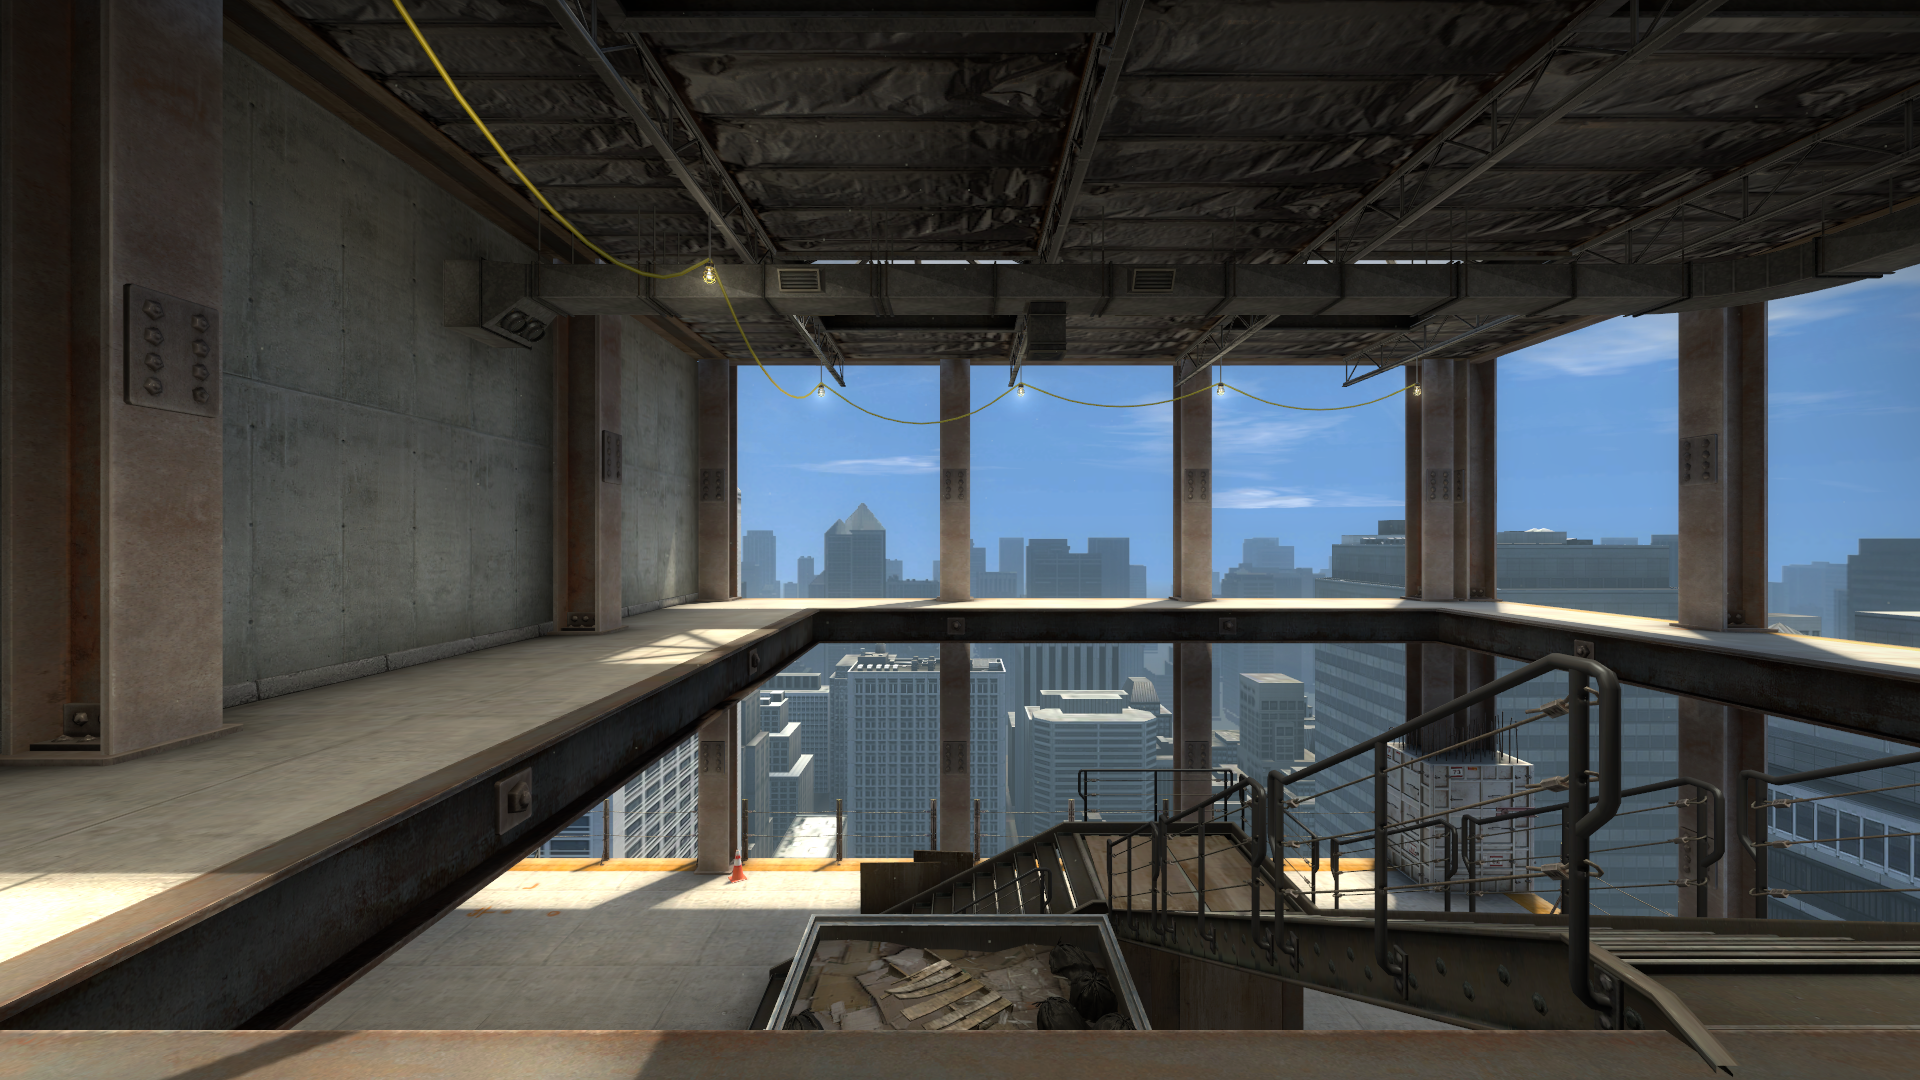
Map: de_vertigo